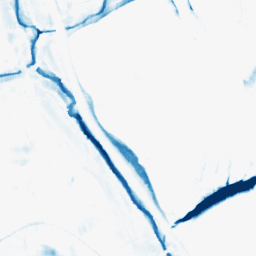
Category: morphological
Decomposition family: morphological_rect
Decomposition parameters: operation: closing
width: 10
height: 20
Upsampling method: bilinear
Upsampling parameters: scale: 4
Upsampling scale: 4